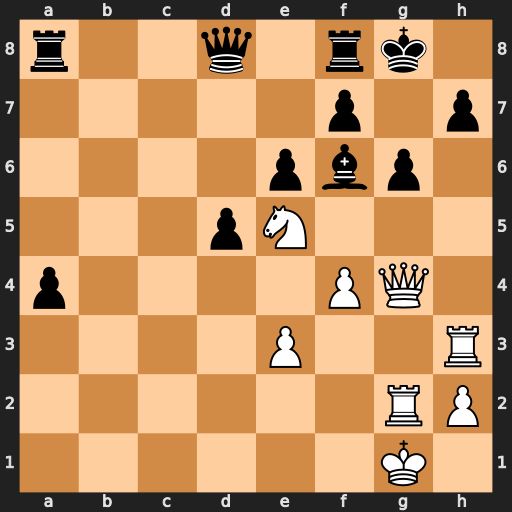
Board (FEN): r2q1rk1/5p1p/4pbp1/3pN3/p4PQ1/4P2R/6RP/6K1
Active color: w
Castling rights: -
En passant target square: -
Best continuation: Qh5 Bh4 Rxh4 Qxh4 Qxh4